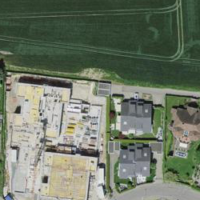
EUNIS habitat code: 52
Species observed at this site:
Prunus avium